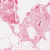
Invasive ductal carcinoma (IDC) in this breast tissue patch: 0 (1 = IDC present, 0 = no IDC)